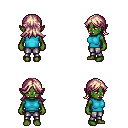
a pixel art fantasy rpg character, female body template, orc, green skin, teal sleeveless shirt, metal pants, white blonde loose hair, four views (front, back, left, right), 2x2 character sprite sheet, small pixel art, hard edges, no anti-aliasing